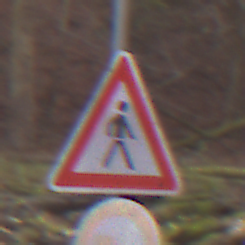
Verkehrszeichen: FussgaengerLinks
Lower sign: UeberholverbotKraftfahrzeuge
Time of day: Midday
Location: Outdoor (Nature)
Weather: Overcast
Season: Autumn
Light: Natural